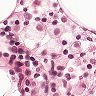
Metastatic tissue present: no